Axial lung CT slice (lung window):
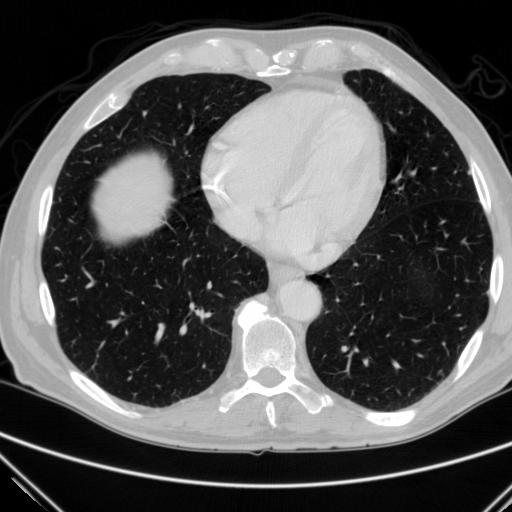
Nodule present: yes
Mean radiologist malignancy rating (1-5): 3